Question: Count the number of objects in the diagram.
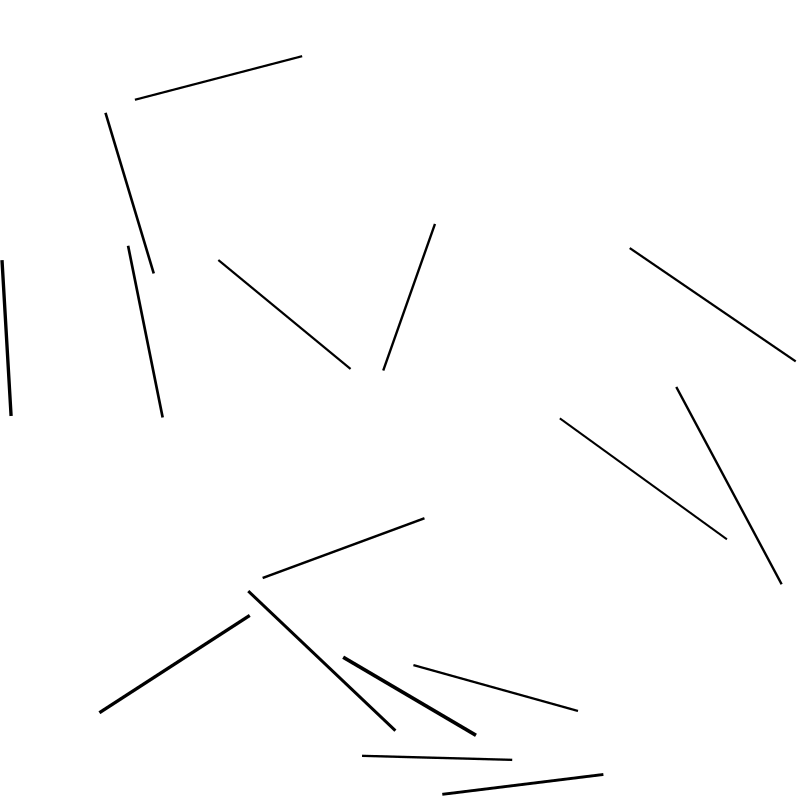
Answer: 16